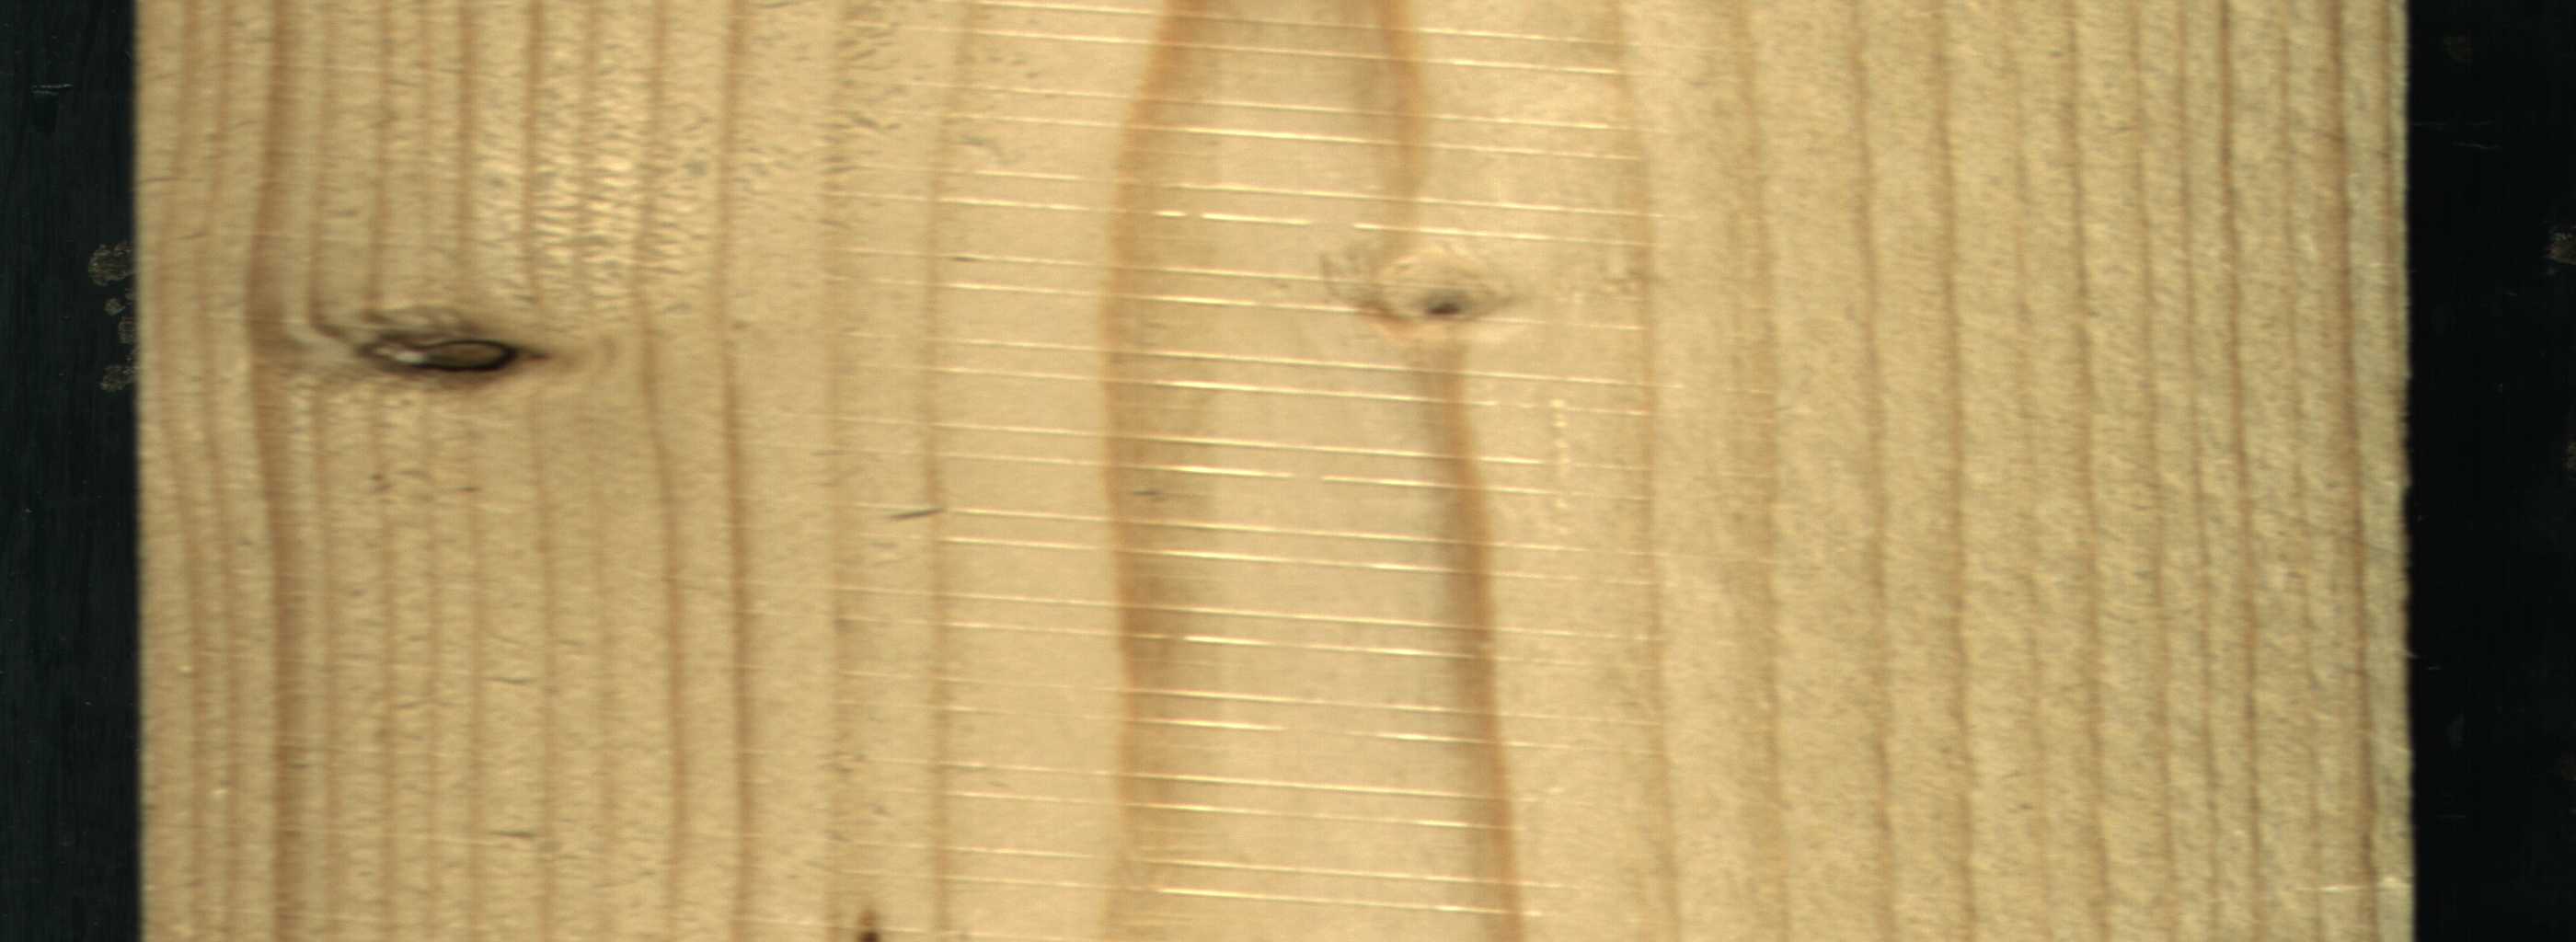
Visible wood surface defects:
resin
Dead_Knot
Live_Knot